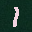
Label: 1